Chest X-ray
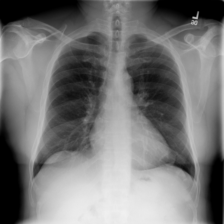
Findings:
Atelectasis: negative
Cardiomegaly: negative
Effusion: negative
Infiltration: negative
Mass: negative
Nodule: negative
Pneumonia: negative
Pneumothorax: negative
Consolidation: negative
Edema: negative
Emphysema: negative
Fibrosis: negative
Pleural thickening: negative
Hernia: negative